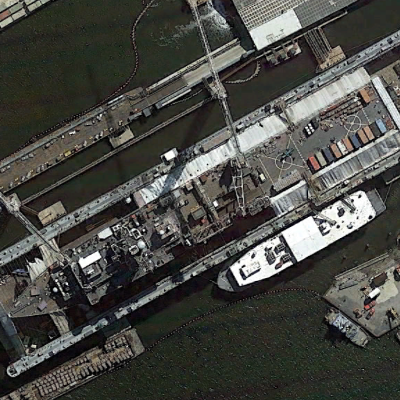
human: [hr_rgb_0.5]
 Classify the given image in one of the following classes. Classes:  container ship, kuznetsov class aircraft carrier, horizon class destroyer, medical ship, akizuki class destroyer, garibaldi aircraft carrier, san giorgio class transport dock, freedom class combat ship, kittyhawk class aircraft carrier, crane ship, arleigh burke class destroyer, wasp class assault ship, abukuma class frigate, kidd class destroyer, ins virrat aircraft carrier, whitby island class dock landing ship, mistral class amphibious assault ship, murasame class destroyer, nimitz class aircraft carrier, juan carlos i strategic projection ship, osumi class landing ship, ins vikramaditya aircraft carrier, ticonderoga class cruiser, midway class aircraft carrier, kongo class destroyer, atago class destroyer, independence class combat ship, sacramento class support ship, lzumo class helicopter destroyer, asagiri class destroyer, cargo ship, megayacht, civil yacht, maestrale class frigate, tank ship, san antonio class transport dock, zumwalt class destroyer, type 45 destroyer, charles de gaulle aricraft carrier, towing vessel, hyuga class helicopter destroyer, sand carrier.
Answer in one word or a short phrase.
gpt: Whitby Island class dock landing ship